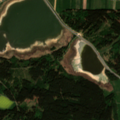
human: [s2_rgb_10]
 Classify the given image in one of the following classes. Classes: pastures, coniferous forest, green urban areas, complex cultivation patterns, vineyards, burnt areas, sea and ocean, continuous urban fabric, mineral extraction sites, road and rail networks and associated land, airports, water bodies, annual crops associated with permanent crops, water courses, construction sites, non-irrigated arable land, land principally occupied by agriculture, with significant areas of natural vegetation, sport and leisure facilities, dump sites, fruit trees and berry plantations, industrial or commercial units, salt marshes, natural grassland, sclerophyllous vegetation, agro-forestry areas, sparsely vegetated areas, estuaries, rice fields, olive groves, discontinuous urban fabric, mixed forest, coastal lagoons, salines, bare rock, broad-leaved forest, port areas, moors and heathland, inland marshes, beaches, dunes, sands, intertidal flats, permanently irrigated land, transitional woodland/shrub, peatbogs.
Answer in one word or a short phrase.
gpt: non-irrigated arable land, complex cultivation patterns, coniferous forest, water bodies